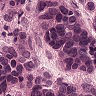
Metastatic tissue present: yes